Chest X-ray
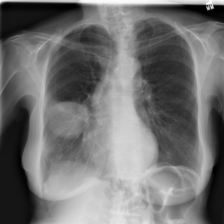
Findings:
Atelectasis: negative
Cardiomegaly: negative
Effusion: negative
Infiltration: negative
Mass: positive
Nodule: negative
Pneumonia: negative
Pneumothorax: negative
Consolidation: negative
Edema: negative
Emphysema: negative
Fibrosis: negative
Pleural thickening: negative
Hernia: negative